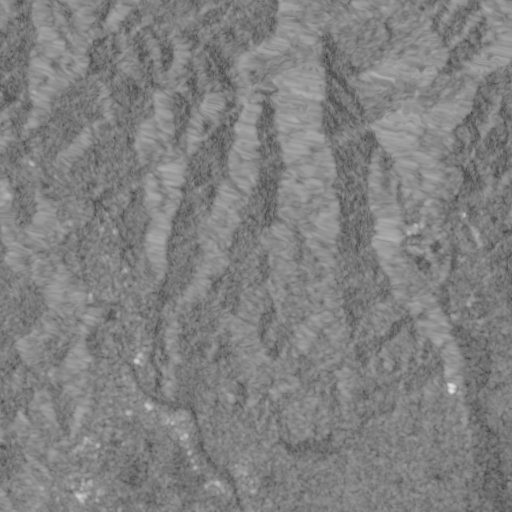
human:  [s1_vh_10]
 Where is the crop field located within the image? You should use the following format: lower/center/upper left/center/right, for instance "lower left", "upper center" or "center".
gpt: The crop field is located in the lower left of the image.
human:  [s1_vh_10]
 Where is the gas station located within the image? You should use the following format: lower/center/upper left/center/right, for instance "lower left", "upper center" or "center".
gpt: The gas station is located in the lower left of the image.
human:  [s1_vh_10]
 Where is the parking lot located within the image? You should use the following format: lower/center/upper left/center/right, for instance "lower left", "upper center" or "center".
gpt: The parking lot is located in the lower left of the image.
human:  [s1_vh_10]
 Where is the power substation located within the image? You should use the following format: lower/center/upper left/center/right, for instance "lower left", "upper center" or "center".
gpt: The power substation is located in the center right of the image.
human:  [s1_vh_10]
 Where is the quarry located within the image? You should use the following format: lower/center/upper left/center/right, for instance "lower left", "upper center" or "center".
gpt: There is no quarry in the image.

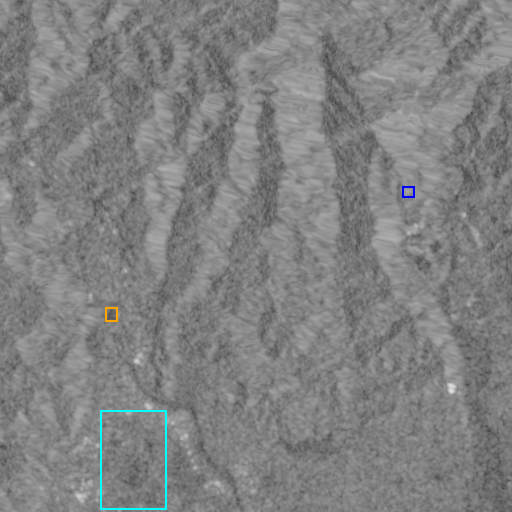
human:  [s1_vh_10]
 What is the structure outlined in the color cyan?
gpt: The structure outlined in cyan is a crop field.
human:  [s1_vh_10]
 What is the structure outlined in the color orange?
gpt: The structure outlined in orange is a park.
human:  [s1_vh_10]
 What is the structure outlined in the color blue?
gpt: The structure outlined in blue is a power substation.
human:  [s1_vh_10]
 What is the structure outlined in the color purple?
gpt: There is no purple outline.